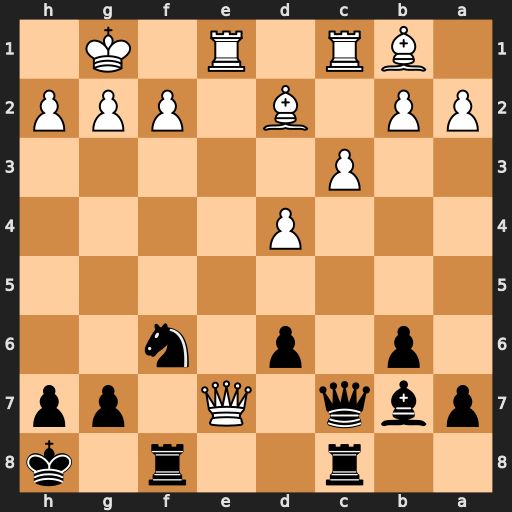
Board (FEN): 2r2r1k/pbq1Q1pp/1p1p1n2/8/3P4/2P5/PP1B1PPP/1BR1R1K1
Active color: b
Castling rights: -
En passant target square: -
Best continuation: Qc6 f3 Rce8 Qxf8+ Rxf8